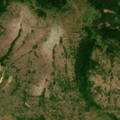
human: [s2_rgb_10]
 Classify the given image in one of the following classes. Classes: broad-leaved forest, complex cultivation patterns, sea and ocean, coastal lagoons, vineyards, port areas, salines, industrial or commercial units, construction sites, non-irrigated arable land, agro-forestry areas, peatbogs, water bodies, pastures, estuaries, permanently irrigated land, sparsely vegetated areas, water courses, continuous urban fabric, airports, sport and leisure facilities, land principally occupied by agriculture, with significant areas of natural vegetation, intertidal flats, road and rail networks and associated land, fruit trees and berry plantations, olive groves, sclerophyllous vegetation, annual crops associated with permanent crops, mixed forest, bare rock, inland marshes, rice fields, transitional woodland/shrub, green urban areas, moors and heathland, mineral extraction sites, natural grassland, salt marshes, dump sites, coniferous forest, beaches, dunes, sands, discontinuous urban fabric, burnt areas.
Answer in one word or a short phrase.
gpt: land principally occupied by agriculture, with significant areas of natural vegetation, mixed forest, natural grassland